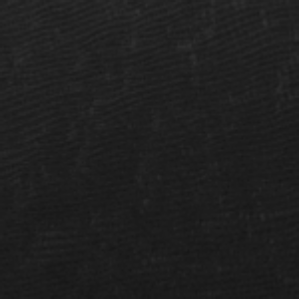
Label: frost